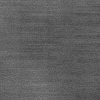
Atmospheric dust classification: dusty